Interaction volume radius: 5 \u00c5
Interaction volume height: 25 \u00c5
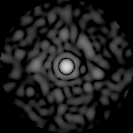
Disorder parameter: 0.8634